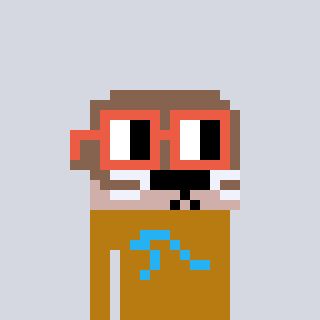
a pixel art character with square orange glasses, a otter-shaped head and a gold-colored body on a cool background